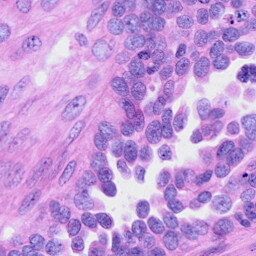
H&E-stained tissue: Ovarian